Question: ### MainWindow.xaml.cs
'''
using Microsoft.UI.Xaml;
using Microsoft.UI.Xaml.Input;
using System.Diagnostics;
namespace TestApp3
{
public sealed partial class MainWindow : Window
{
public MainWindow()
{
InitializeComponent();
}
private void TestButton_GettingFocus(UIElement sender, GettingFocusEventArgs args)
{
var old = args.OldFocusedElement;
Debug.WriteLine(old?.GetType().FullName);
}
}
}
'''
### MainWindow.xaml
'''
<Window
x:Class="TestApp3.MainWindow"
xmlns="http://schemas.microsoft.com/winfx/2006/xaml/presentation"
xmlns:x="http://schemas.microsoft.com/winfx/2006/xaml">
<Grid>
<Button x:Name="_testButton"
Content="TestButton"
GettingFocus="TestButton_GettingFocus"/>
</Grid>
</Window>
'''

In this app, click the free space on the Grid and press the Button to Microsoft.UI.The Xaml.Controls.ScrollViewer is output and its parent is Microsoft.UI.Xaml.DependencyObject.
I've looked at the various properties of this, but I don't know where it came from. Is there any relevant information?
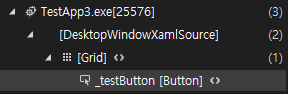
Answer: That should be the 'RootScrollViewer'. You can see it using the <URL>.
There's not much info about it, generally speaking you don't need to know much about it, but at least now you know where that 'ScrollViewer' comes from.